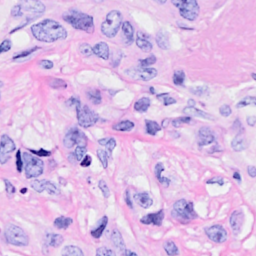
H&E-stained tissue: Breast